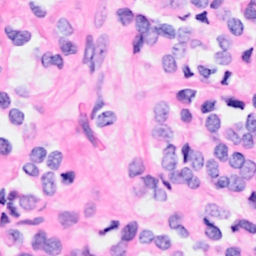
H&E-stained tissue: Breast